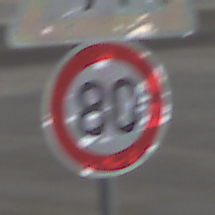
Verkehrszeichen: Geschwindigkeit80
Zusatzzeichen oben: FussgaengerRechts
Umgebung: Outdoor, Urban
Tageszeit: SunriseSunset
Wetter: Clear
Licht: Natural
Jahreszeit: NotSpecified
Kontrast: MediumContrast